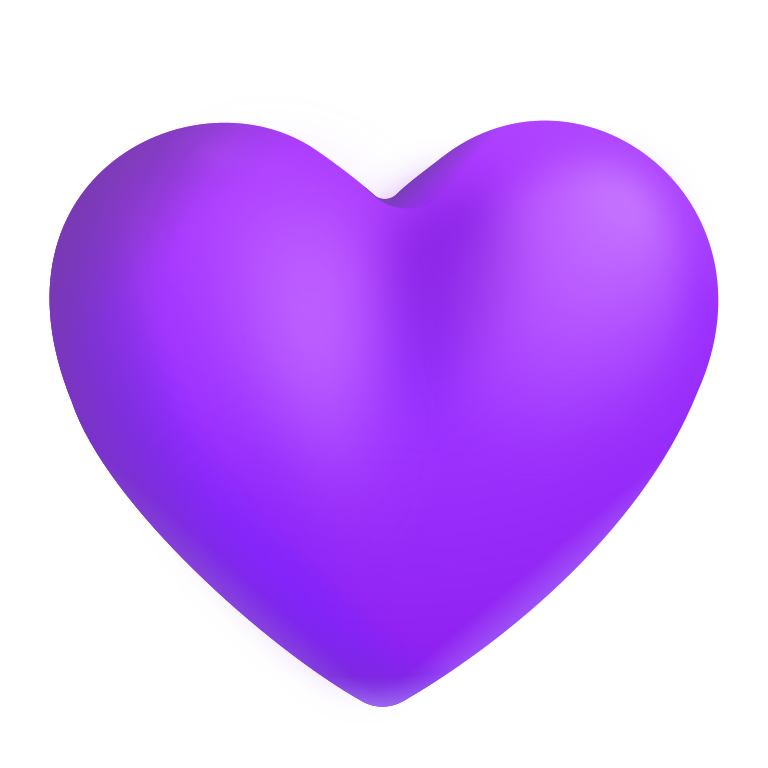
purple heart color